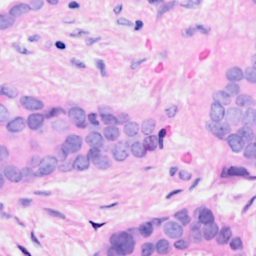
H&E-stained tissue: Breast